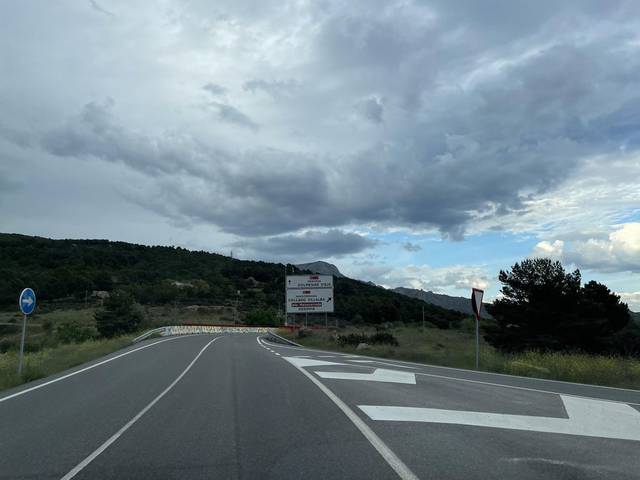
Region: Spain
Coordinates: 40.734, -4.022